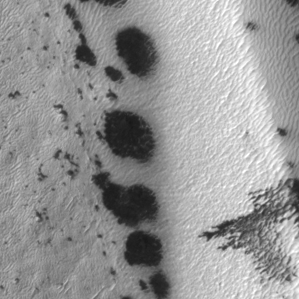
Label: frost